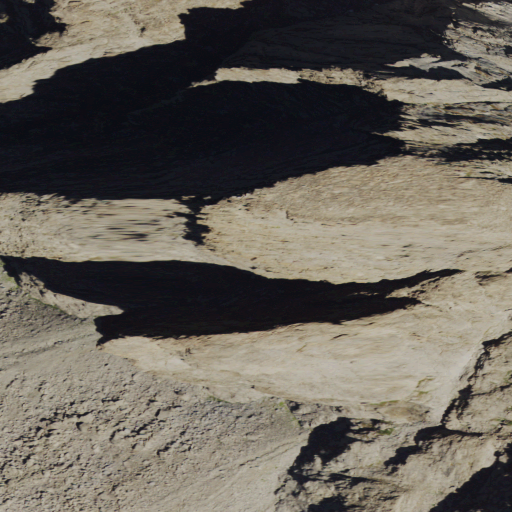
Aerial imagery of mountain in Wyoming named Musembeah Peak containing barren land and grassland